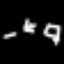
Label: angel